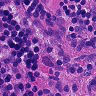
Metastatic tissue present: no